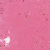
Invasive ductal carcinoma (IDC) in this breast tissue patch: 0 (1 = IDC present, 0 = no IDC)